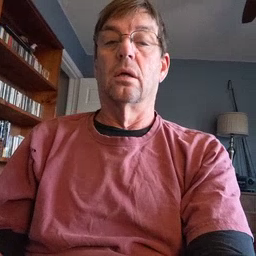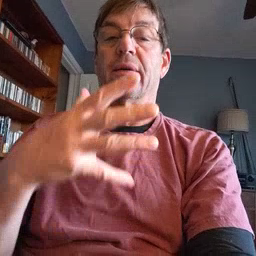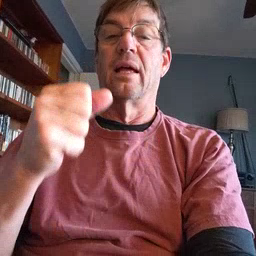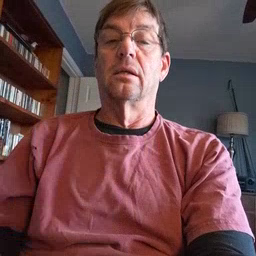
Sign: fast